This time-frequency spectrogram was computed from a rotor test-rig vibration snapshot; brighter regions carry more energy. What is the most likely rotor condition (normal, misalignment, unbalance, looseness)?
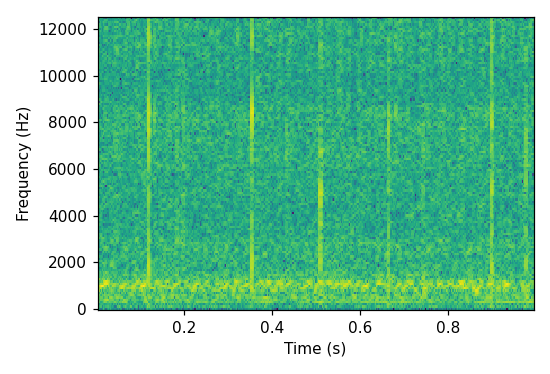
Answer: normal